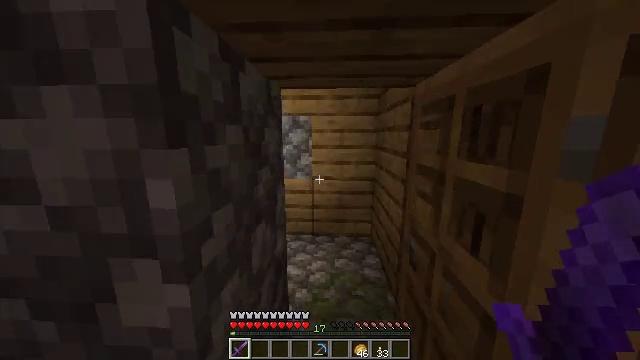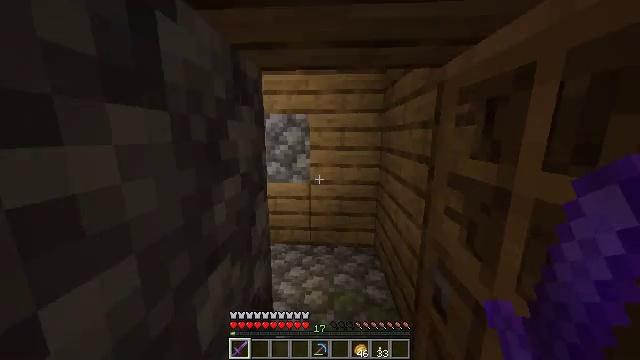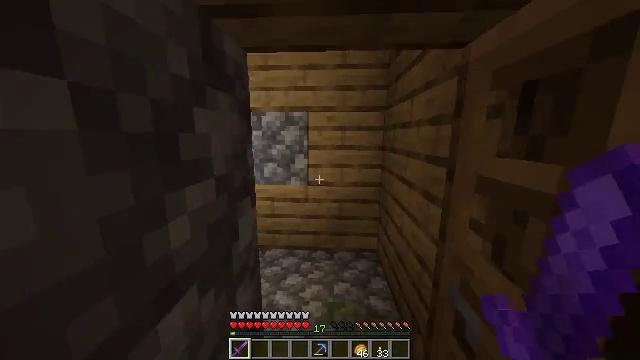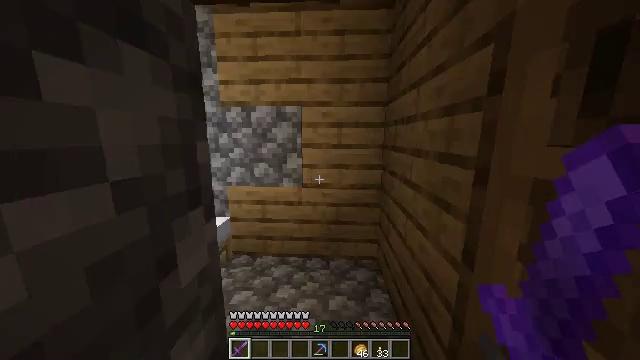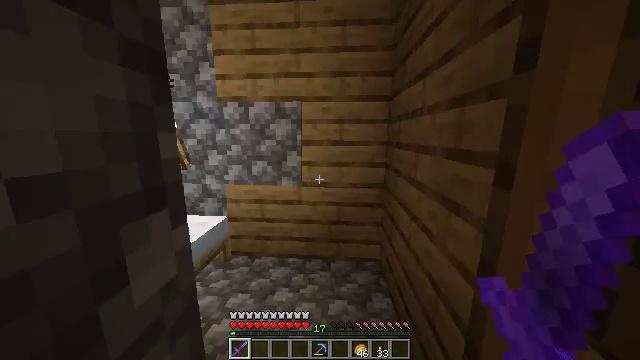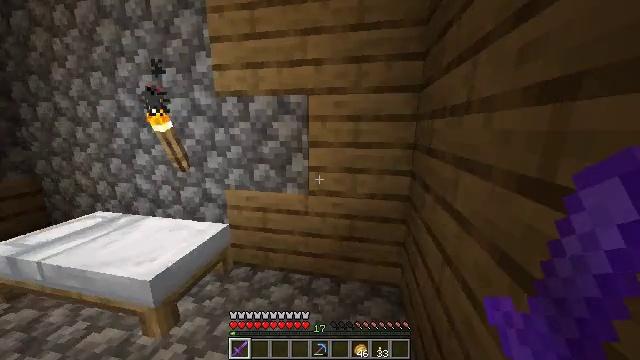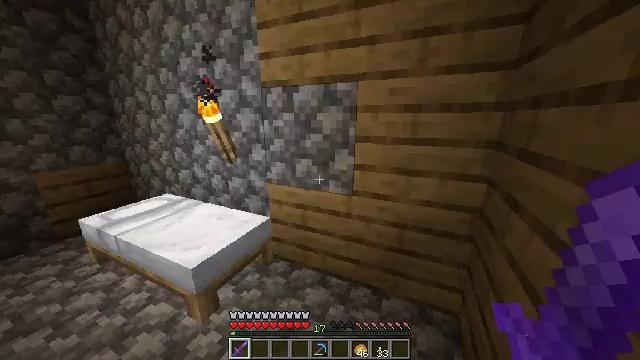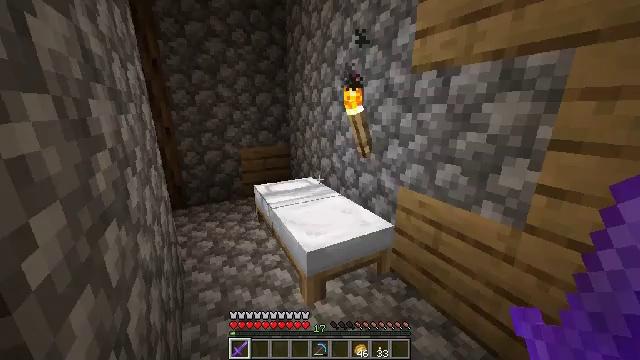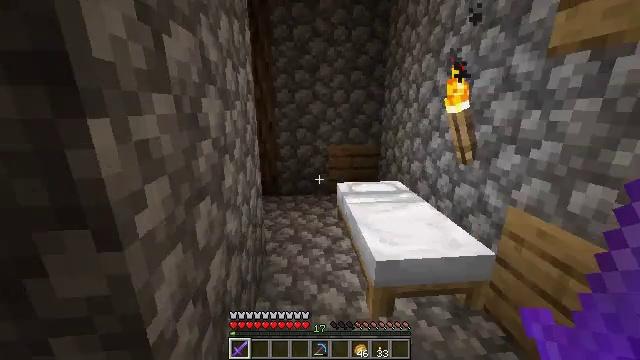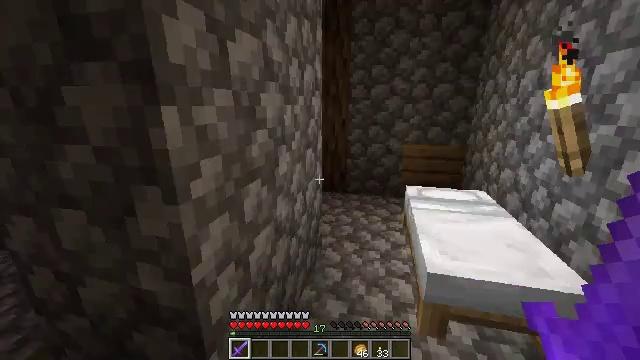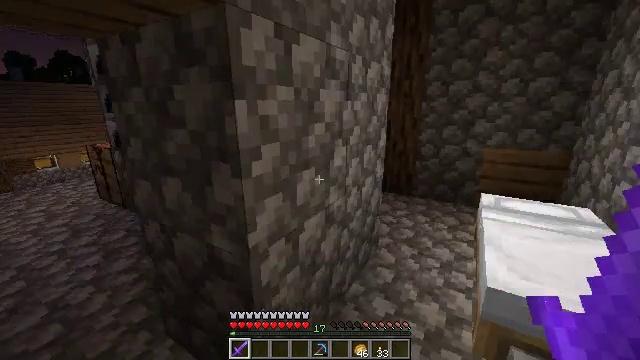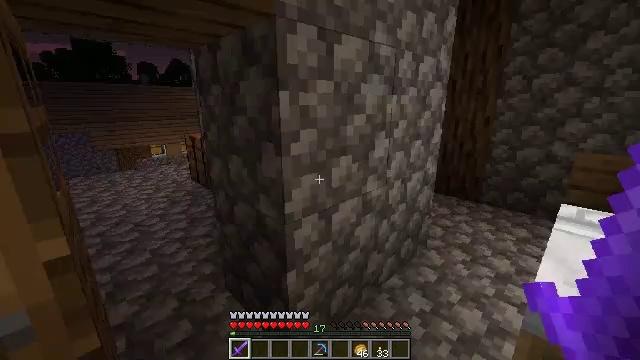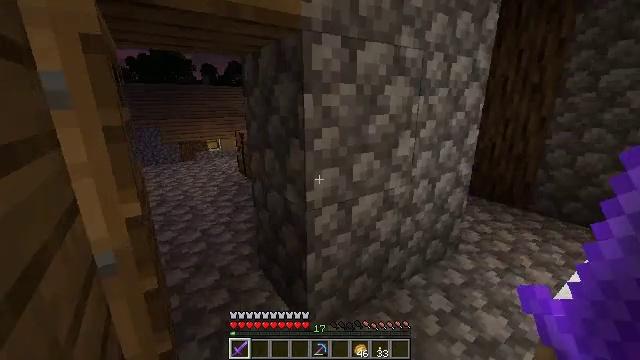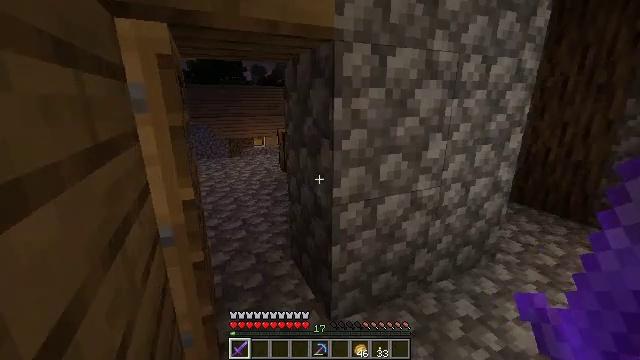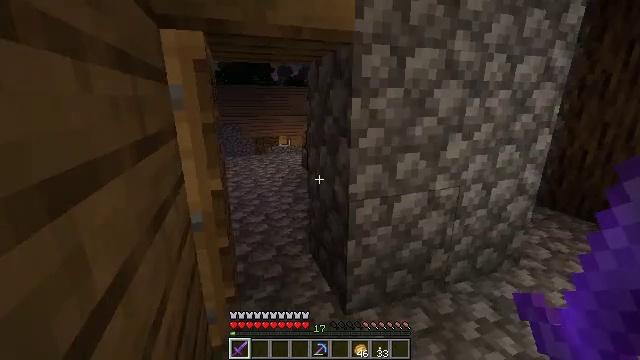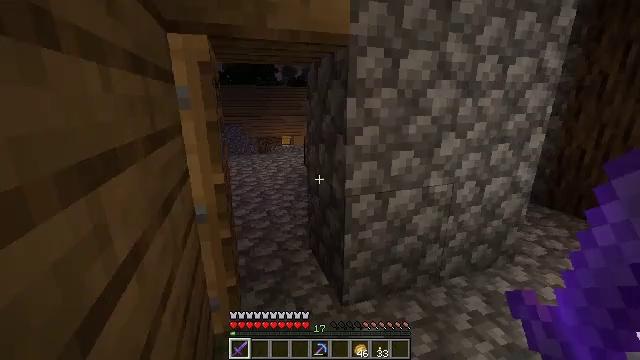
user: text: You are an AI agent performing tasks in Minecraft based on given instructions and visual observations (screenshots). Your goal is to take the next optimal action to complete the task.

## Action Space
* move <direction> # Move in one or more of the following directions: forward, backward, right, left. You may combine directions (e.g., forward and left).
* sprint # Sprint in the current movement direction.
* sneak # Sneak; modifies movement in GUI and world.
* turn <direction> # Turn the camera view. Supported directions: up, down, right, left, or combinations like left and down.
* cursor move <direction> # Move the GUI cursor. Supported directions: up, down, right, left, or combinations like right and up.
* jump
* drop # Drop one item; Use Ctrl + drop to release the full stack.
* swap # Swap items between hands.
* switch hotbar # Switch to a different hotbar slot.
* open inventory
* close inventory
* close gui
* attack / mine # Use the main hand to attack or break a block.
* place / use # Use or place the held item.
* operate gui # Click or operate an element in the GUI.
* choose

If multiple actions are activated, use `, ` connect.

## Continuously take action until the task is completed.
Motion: motion action
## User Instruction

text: Hunt the zombie.
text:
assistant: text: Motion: move forward
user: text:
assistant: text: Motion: move forward
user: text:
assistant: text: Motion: move forward and move right
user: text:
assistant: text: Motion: move forward and move right, turn left
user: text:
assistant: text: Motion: move forward and move right, turn left and down
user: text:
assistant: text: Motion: move forward and move right, turn left and down
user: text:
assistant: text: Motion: move right, turn left
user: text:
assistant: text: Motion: move right, turn left
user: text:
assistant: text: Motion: move back and move right, turn left
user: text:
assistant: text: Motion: move back and move right, turn left
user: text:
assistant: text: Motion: move back, turn left
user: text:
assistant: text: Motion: move back, turn left
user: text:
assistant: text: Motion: move back, turn left
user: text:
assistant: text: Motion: turn left
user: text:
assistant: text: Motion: no_op
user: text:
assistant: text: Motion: no_op
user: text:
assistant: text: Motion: turn left
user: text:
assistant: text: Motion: turn left
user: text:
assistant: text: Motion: turn left and down
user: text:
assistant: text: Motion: no_op
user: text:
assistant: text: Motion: no_op
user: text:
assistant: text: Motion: no_op
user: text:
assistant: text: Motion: no_op
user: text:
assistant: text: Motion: no_op
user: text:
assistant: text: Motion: turn left
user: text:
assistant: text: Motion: turn left
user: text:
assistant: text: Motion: no_op
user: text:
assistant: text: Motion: no_op
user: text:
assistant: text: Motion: no_op
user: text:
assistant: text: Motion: use / place